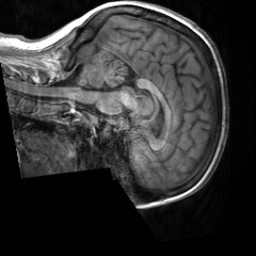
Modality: T1w
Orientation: sagittal
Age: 21
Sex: female
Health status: healthy
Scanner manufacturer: siemens
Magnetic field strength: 3 T
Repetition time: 2 s
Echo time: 0.00232 s